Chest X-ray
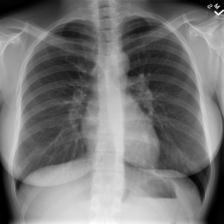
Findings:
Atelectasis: negative
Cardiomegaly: negative
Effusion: negative
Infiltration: negative
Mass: negative
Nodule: negative
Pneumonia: negative
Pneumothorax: negative
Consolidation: negative
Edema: negative
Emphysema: negative
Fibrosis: negative
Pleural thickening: negative
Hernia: negative